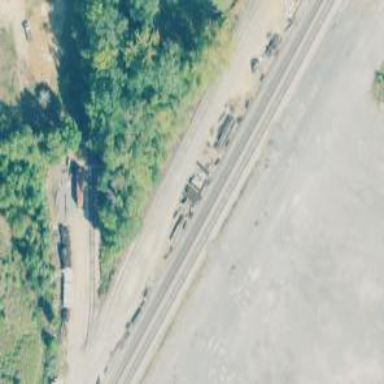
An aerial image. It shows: Railway siding for service.